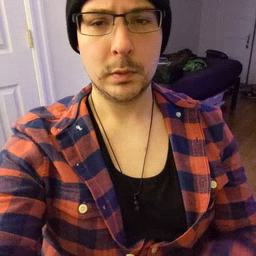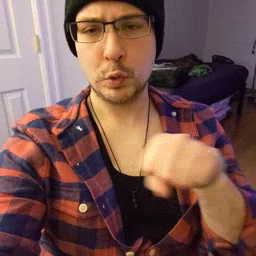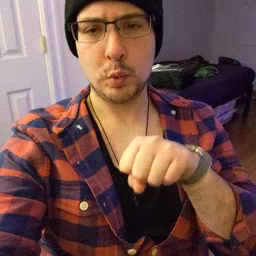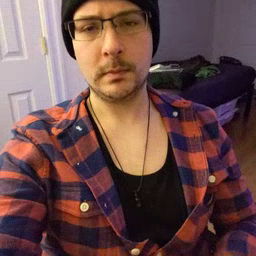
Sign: shoe